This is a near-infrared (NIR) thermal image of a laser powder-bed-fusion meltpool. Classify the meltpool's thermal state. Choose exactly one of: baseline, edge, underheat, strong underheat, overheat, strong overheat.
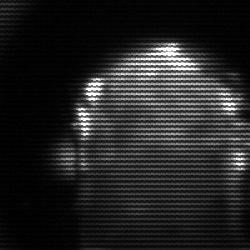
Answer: baseline